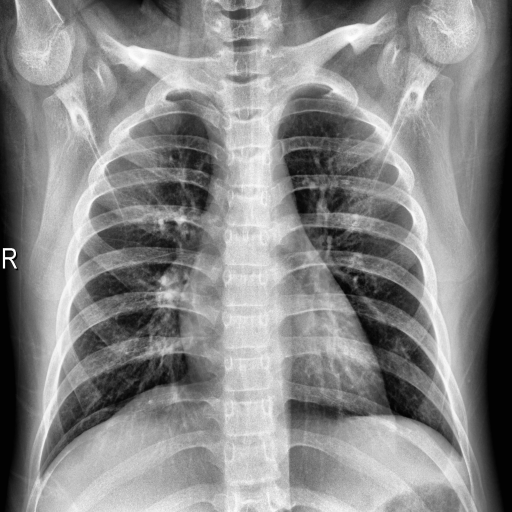
Finding: NORMAL